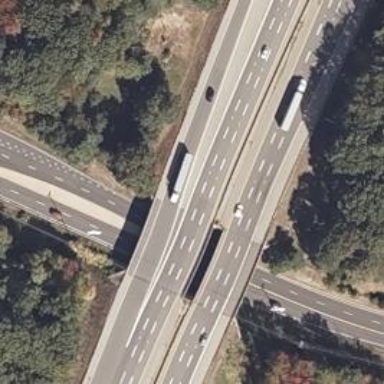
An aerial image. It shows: Motorway bridge with asphalt surface.